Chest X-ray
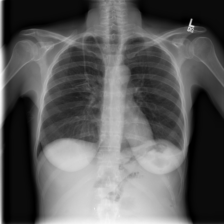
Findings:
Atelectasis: negative
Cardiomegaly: negative
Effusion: negative
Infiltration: negative
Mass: negative
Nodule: negative
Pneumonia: negative
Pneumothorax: negative
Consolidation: negative
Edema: negative
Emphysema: negative
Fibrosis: negative
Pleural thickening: negative
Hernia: negative